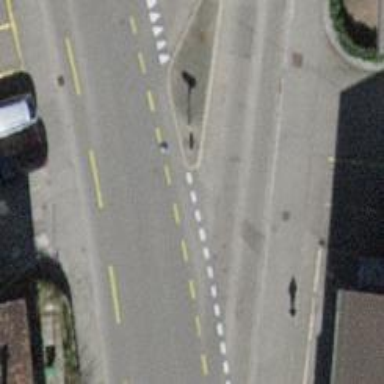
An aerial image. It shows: Tertiary road with asphalt surface and designated cycle lane.